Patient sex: F
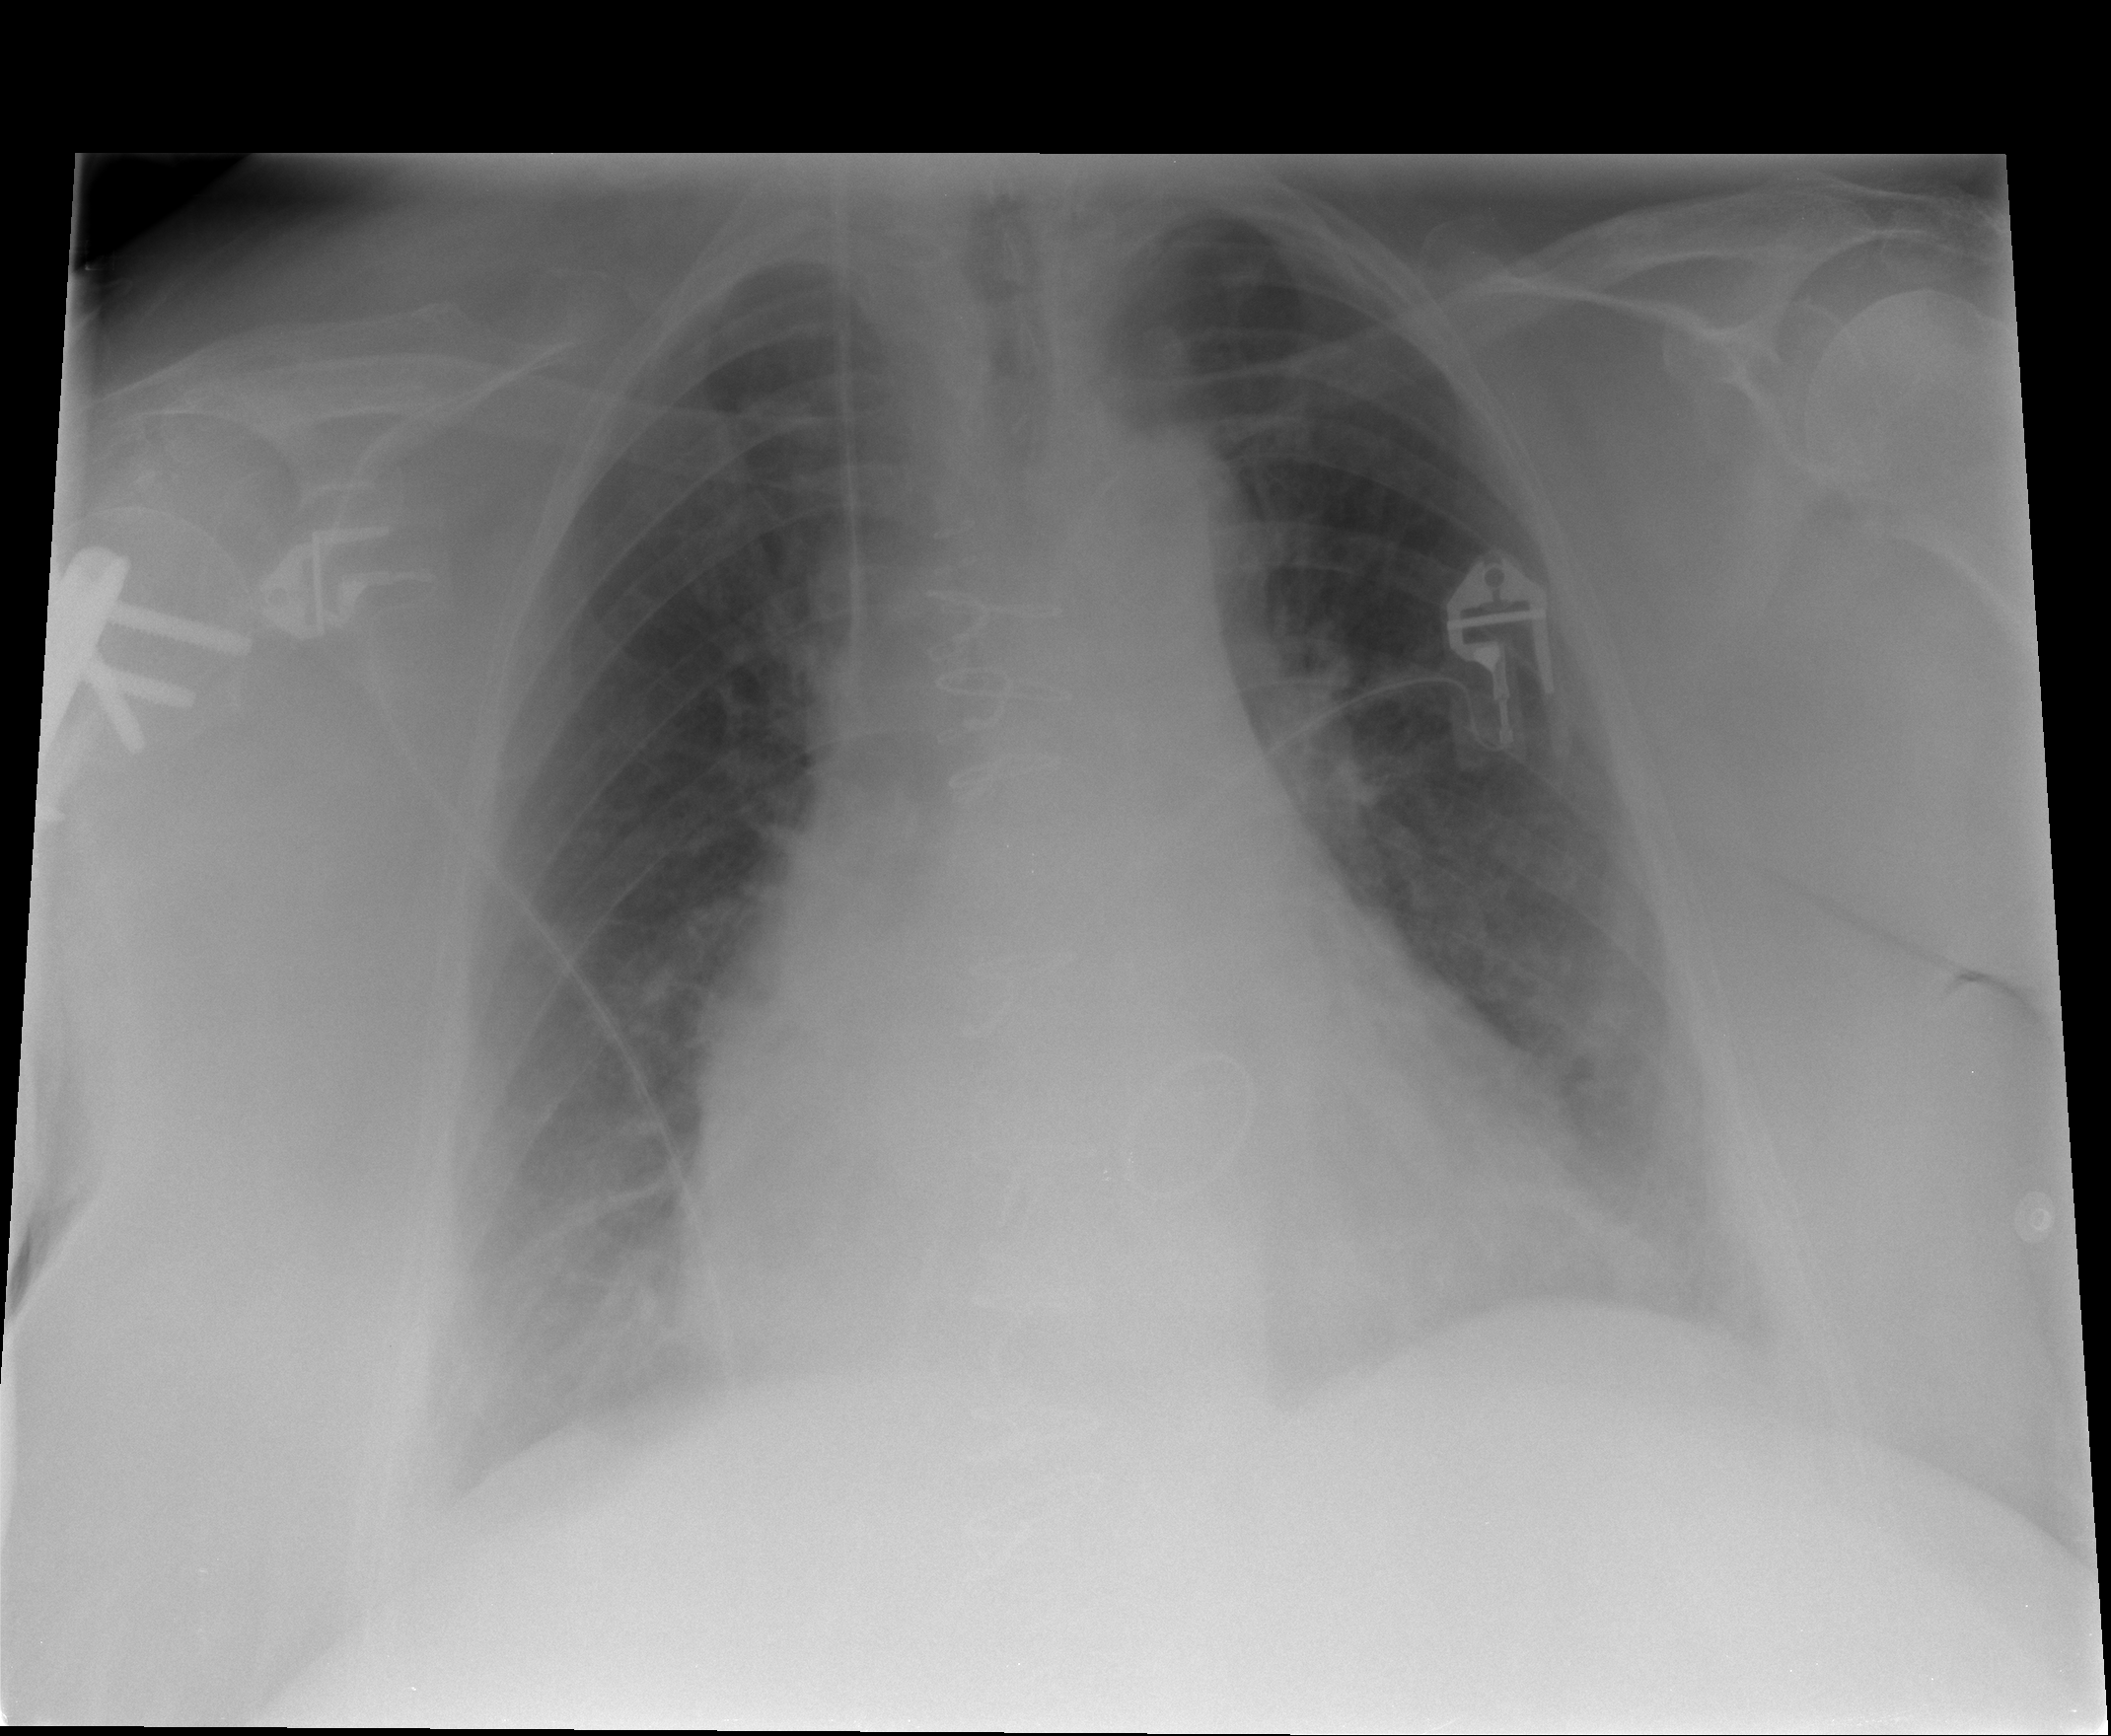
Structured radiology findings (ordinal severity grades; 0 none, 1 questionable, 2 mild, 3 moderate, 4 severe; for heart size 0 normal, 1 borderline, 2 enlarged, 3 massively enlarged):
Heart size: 2
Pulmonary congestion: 2
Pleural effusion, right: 0
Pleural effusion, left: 1
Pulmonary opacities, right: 0
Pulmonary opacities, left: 0
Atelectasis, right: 2
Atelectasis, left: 2